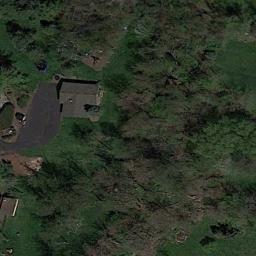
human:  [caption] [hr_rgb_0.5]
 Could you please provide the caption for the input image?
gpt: There are several houses of various sizes and many green trees in a sparse residential area .

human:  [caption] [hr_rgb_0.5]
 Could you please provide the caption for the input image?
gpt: The sparse residential  is surrounded by trees .

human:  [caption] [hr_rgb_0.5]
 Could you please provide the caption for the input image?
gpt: The sparse residential is on the grass next to some trees .

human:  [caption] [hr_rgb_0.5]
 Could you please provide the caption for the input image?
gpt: There are blocks of residential areas between the jungles .

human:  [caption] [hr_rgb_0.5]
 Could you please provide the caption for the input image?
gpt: A sparse residential area with many brown trees and a brown building .